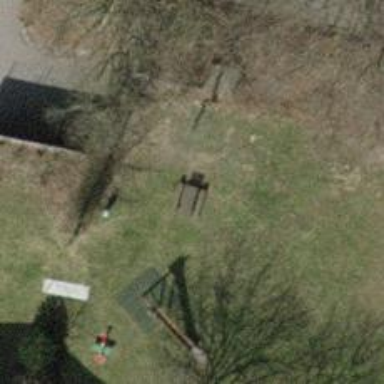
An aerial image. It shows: Picnic table located in leisure land area.